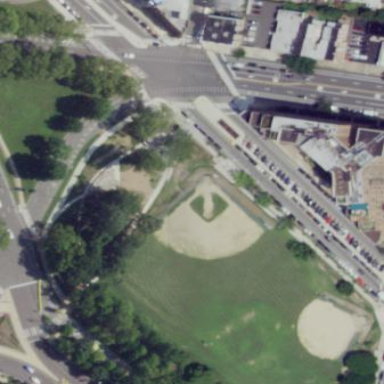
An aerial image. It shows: Park with themed playground.